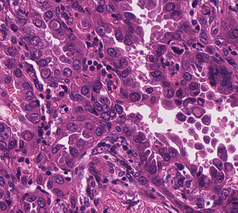
Tumor epithelial tissue: yes
Tumor-associated stroma tissue: yes
Normal tissue: no